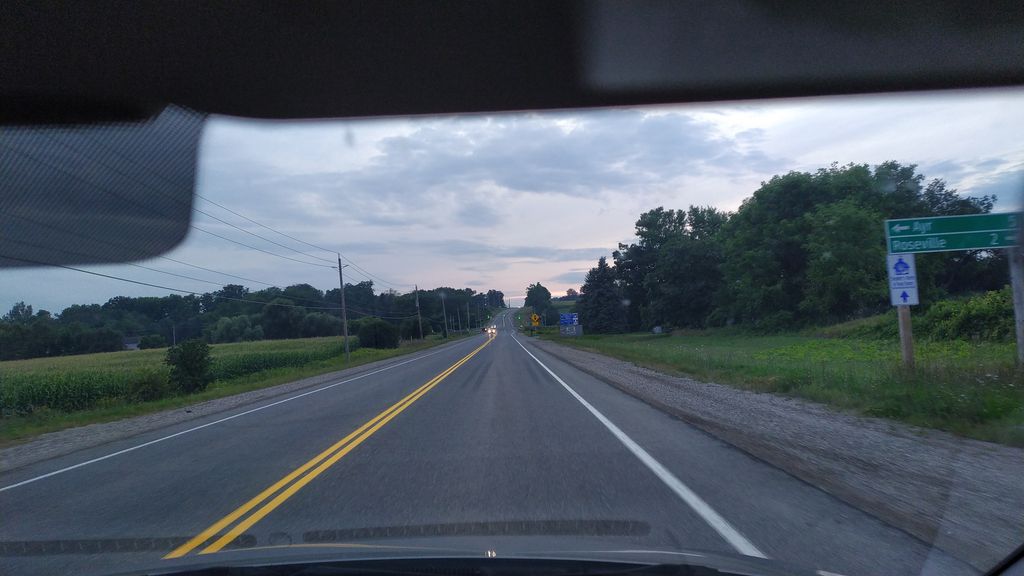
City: kitchener-waterloo